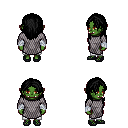
a pixel art fantasy rpg character, female body template, orc, green skin, chain mail, white pants, black long hairstyle, white cloth bandages, ghillies, four views (front, back, left, right), 2x2 character sprite sheet, small pixel art, hard edges, no anti-aliasing